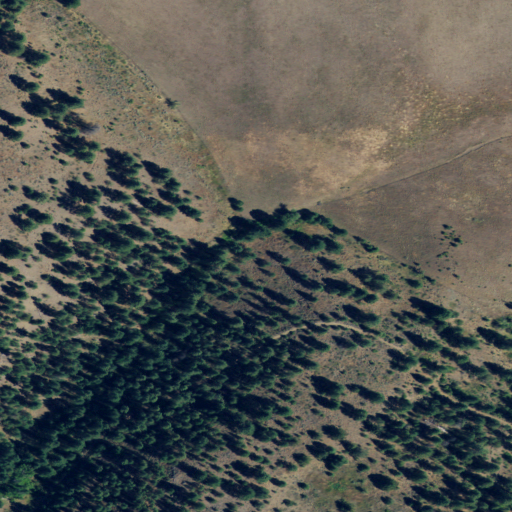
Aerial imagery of valley in Oregon named Dutch Gulch containing shrub, evergreen forest, open development, and grassland